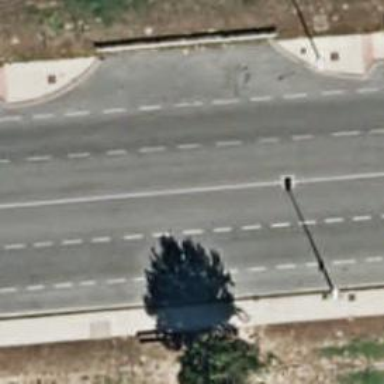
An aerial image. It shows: Tertiary road with sidewalks on both sides. Parallel parking lanes are available on both sides of the road.